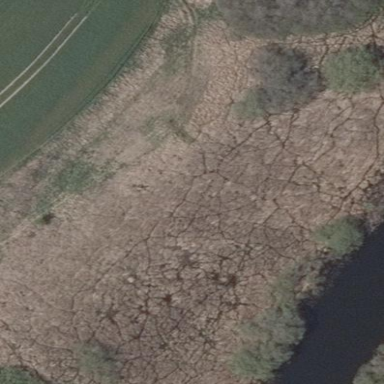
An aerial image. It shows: Reedbed in wetland area.